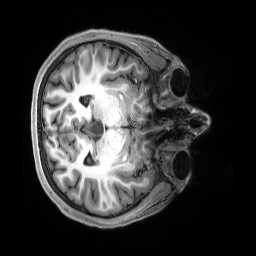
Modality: T1w
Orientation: axial
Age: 19
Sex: female
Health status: healthy
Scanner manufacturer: siemens
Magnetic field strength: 3 T
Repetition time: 2.5 s
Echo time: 0.00222 s